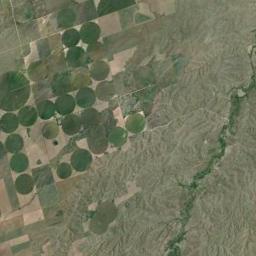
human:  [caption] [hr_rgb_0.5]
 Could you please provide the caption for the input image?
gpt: Circular fields vary in size .

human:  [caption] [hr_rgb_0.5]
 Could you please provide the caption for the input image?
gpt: Some green circle farmland are in the bare land .

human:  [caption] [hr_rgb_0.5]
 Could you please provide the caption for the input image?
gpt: Many dense green and tan mixed neatly arranged circular farms of different sizes .

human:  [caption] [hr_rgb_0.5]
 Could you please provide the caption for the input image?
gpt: Many green circular farmlands are on the wasteland and a river beside .

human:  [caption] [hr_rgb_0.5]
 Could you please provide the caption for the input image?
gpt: There are many cultivated circular farmlands beside a wasteland .